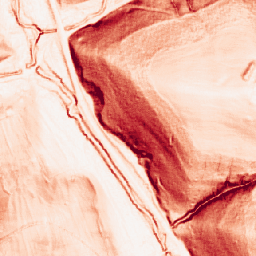
Category: morphological
Decomposition family: morphological_square
Decomposition parameters: operation: gradient
size: 3
Upsampling method: area
Upsampling parameters: scale: 4
Upsampling scale: 4